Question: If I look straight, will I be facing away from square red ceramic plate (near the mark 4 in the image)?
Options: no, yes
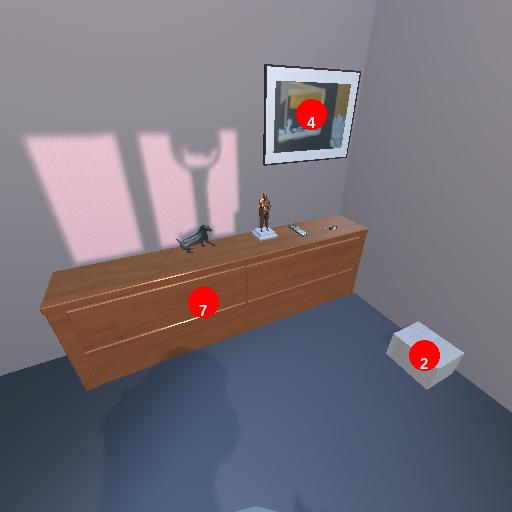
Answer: no